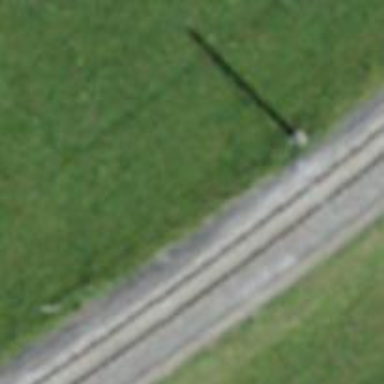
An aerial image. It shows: Narrow-gauge railway with electrified contact line.